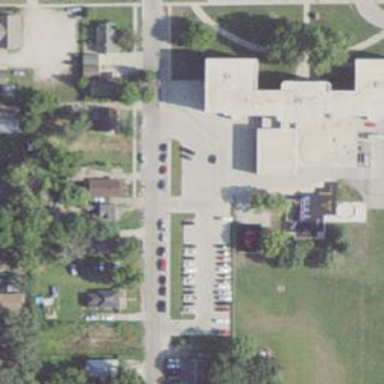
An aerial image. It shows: School.